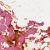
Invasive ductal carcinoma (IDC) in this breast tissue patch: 0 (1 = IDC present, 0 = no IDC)